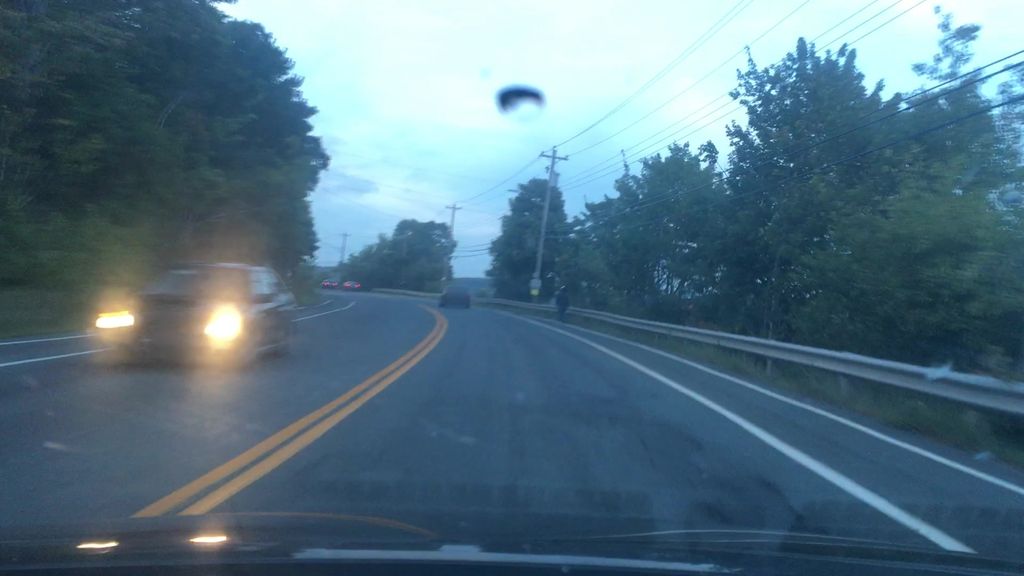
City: halifax